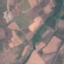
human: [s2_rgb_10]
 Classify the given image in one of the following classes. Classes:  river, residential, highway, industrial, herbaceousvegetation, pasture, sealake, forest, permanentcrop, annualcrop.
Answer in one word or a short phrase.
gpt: PermanentCrop